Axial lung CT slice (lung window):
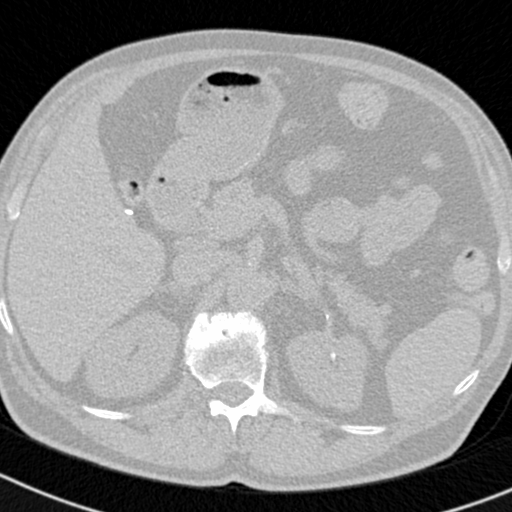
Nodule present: no